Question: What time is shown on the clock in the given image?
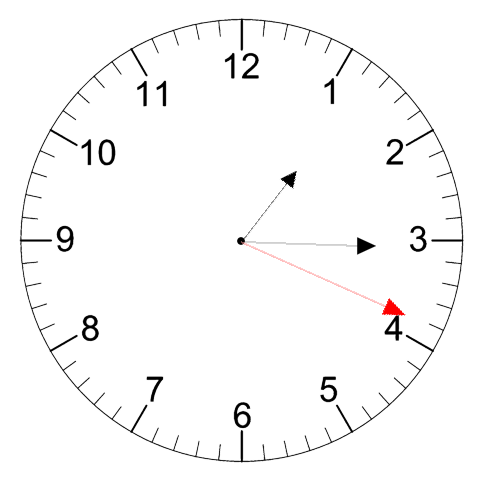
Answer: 01:15:19